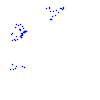
Particle: proton